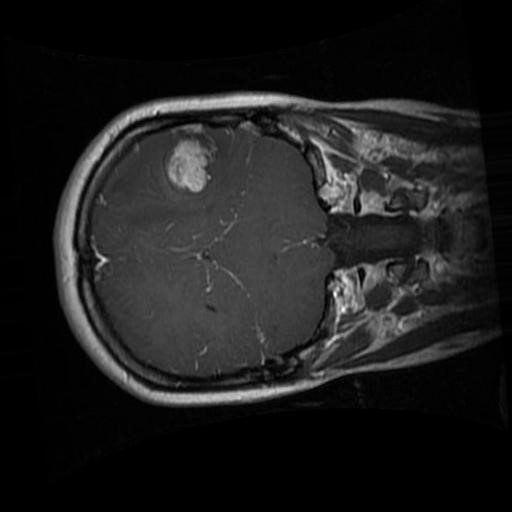
Label: brain_glioma